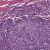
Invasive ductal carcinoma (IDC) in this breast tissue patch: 1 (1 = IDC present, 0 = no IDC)